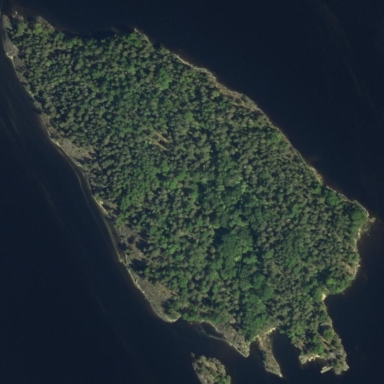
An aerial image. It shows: Islet.